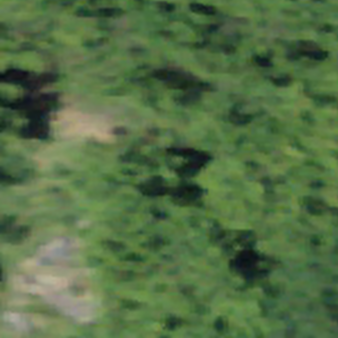
Label: other